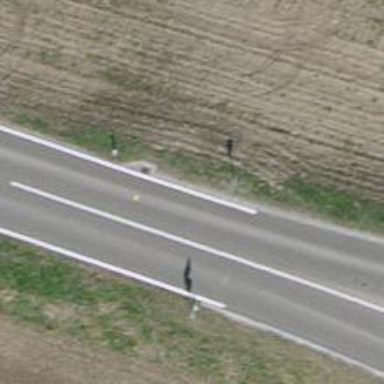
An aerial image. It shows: Secondary road with asphalt surface.